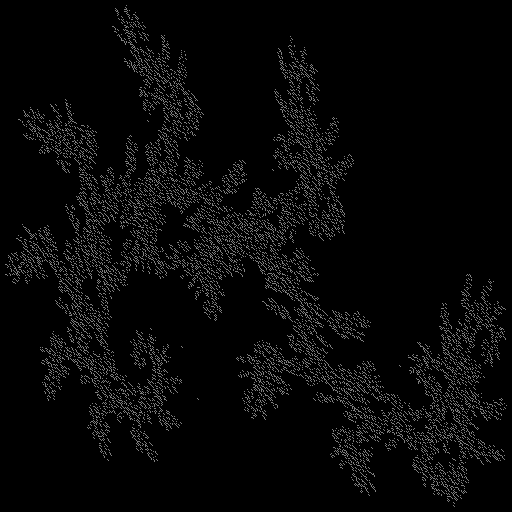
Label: greygoldenrod